Question: I have a table displaying information for university courses. There is a column on the left with a + sign next to each row. When this is pressed, I need to display data about all the students on the course (I have this data ready and waiting). However, how do I reveal this new row of data on the screen? And how would I collapse it again?
'''
$(document).ready(function(){
$.ajax({
url: 'http://xx.xxx.xxx.xx/getCourses.php',
dataType: 'jsonp',
jsonpCallback: "courses",
success: function( data ) {
courseData = data;
drawTable(data);
}
});
$("#dataTable").on('click', '.data-button',function(){
/* text change method */
$(this).text(function( _ , currText){
return currText === '+' ? '-' : '+';
});
/* class change */
$(this).toggleClass('active');
/* get data */
var id= $(this).data('id');
//Now reveal rows of students under this course.
var studentData = courseData.courses[id];
//HOW DO I EXPAND THE EXTRA DATA ROWS ONTO THE TABLE??
})
});
function drawTable(data) {
for (var i = 0; i < data.courses.length; i++) {
drawRow(data.courses[i]);
}
}
function drawRow(rowData) {
var button='<anyElement data-id="'+ rowData.id +'" class="data-button">+</anyElement>';
var row = $("<tr />")
row.append('<td>'+button+'</td>');/* no need to wrap html in "$()" */
/* append other cells*/
row.append($("<td>" + rowData.id + "</td>"));
row.append($("<td>" + rowData.start + "</td>"));
row.append($("<td>" + rowData.end + "</td>"));
row.append($("<td>" + rowData.lecturer + "</td>"));
/* do append to DOM after row created , makes for less DOM insertions*/
$("#dataTable").append(row);
}
</script>
</head>
<body>
<table id="dataTable">
<tr>
<th>Course</th>
<th>Start</th>
<th>End</th>
<th>Lecturer</th>
</tr>
</table>
</body>
</html>
'''

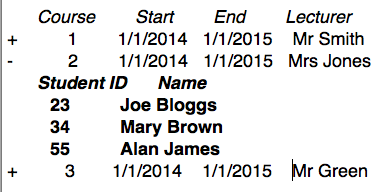
Answer: Your question doesn't go into enough detail in terms of how the student data is structured but nonetheless, I've tried to come up with something, just to show how a show/hide toggle would work. Here is a JSBin: <URL>
: I've updated my answer as new information on how the student data will be structured was provided in the question. Note, in my example the data is just a hardcoded dictionary as I don't have a server back-end to work with that contains your data. So, the actual network call to retrieve the student will have to be added instead of my hardcode.
HTML:
'''
<table id="dataTable" border="1">
<tr>
<th>Id</th>
<th>Course</th>
<th>Start</th>
<th>End</th>
<th>Lecturer</th>
</tr>
</table>
'''
JavaScript:
'''
$(document).ready(function(){
// $.ajax({
// url: 'http://xx.xxx.xxx.xx/getCourses.php',
// dataType: 'jsonp',
// jsonpCallback: "courses",
// success: function( data ) {
// courseData = data;
// drawTable(data);
// }
// });
var data = {
courses: [{
id: 1,
start: 0,
end: 0,
lecturer: "Mr. Smith"
},
{
id: 2,
start: 0,
end: 0,
lecturer: "Mr. Boon"
}]
};
var courseData = data;
drawTable(data);
$("#dataTable").on('click', '.data-button',function(){
var showStudentRow = $(this).text() === '+' ? true : false;
/* text change method */
$(this).text(function( _ , currText){
return currText === '+' ? '-' : '+';
});
/* class change */
$(this).toggleClass('active');
/* get data */
var id= $(this).data('id');
//Now reveal rows of students under this course.
//var studentData = courseData.courses[id];
//HOW DO I EXPAND THE EXTRA DATA ROWS ONTO THE TABLE?? see below v v
var studentData = [{
id: 23,
name: "Joe Bloggs"
},
{
id: 34,
name: "Marry Brown"
},
{
id: 55,
name: "Alan James"
}
];
if (showStudentRow) {
var trCourseRow = $(this).parent().parent();
var newStudentRow = addHeaderStudentRow(id, trCourseRow);
newStudentRow = addStudentRow(id, newStudentRow, studentData[0]);
newStudentRow = addStudentRow(id, newStudentRow, studentData[1]);
newStudentRow = addStudentRow(id, newStudentRow, studentData[2]);
}
else {
removeStudentRow(id);
}
});
});
function drawTable(data) {
for (var i = 0; i < data.courses.length; i++) {
drawRow(data.courses[i]);
}
}
function addHeaderStudentRow(courseRowId, courseRow) {
var row = $('<tr></tr>')
.css('font-weight', 'bold')
.addClass('student' + courseRowId)
.append('<td>Student Id</td><td colspan="4">Name</td>');
row.insertAfter(courseRow);
return row;
}
function removeStudentRow(courseRowId) {
$('.student' + courseRowId).remove();
}
function addStudentRow(courseRowId, courseRow, studentRowData) {
var row = $('<tr></tr>')
.css('font-weight', 'bold')
.addClass('student' + courseRowId);
row.append($('<td>' + studentRowData.id + '</td>'));
row.append($('<td colspan="4">' + studentRowData.name + '</td>'));
row.insertAfter(courseRow);
return row;
}
function drawRow(rowData) {
var button='<div data-id="'+ rowData.id +'" class="data-button">+</div>';
var row = $("<tr />");
row.append('<td>'+button+'</td>');/* no need to wrap html in "$()" */
/* append other cells*/
row.append($("<td>" + rowData.id + "</td>"));
row.append($("<td>" + rowData.start + "</td>"));
row.append($("<td>" + rowData.end + "</td>"));
row.append($("<td>" + rowData.lecturer + "</td>"));
/* do append to DOM after row created , makes for less DOM insertions*/
$("#dataTable").append(row);
}
'''